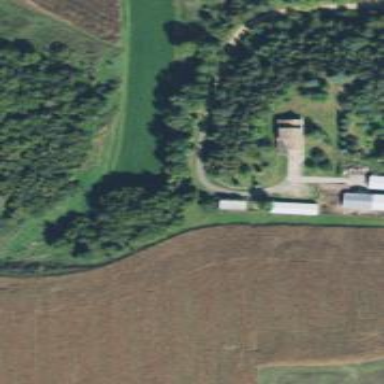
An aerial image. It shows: Driveway leading to service road.